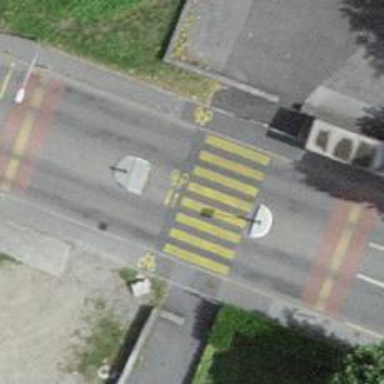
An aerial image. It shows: Uncontrolled zebra crossing with pedestrian island.